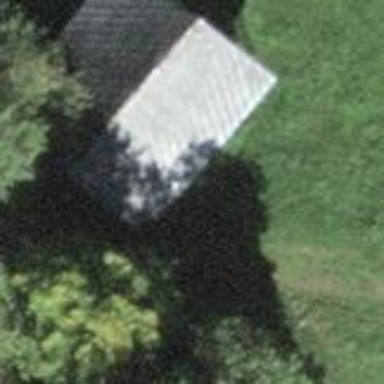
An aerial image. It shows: Rural barn.